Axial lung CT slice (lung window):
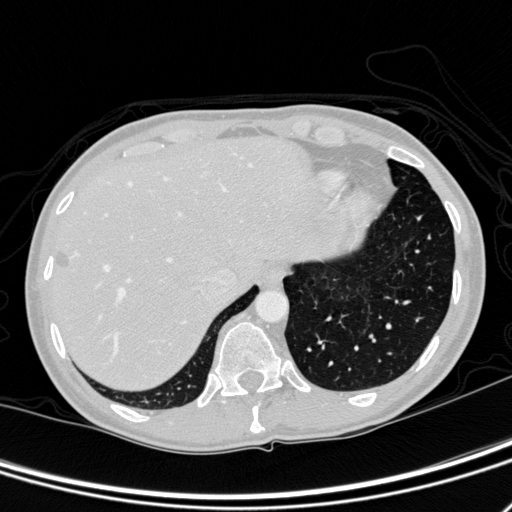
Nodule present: no